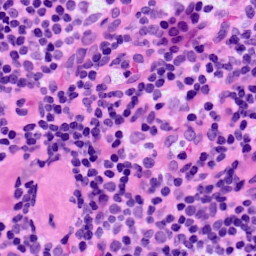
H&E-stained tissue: LymphNode